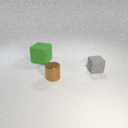
small gray rubber cube to the right of large green rubber cube